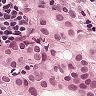
Metastatic tissue present: yes